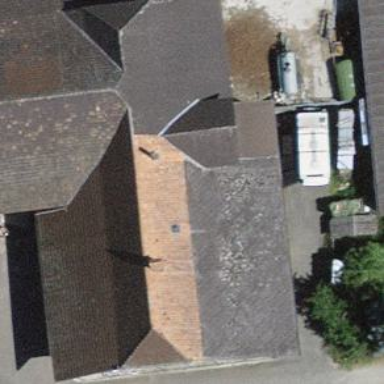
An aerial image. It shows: Farm building.